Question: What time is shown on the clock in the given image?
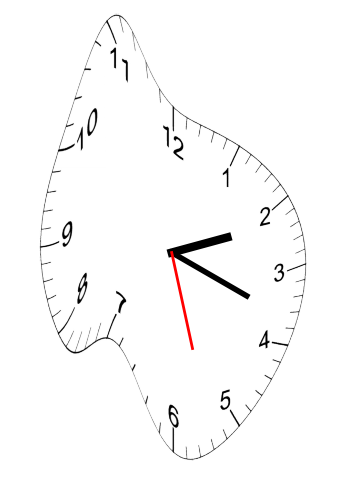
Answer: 02:18:27